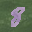
Label: 8